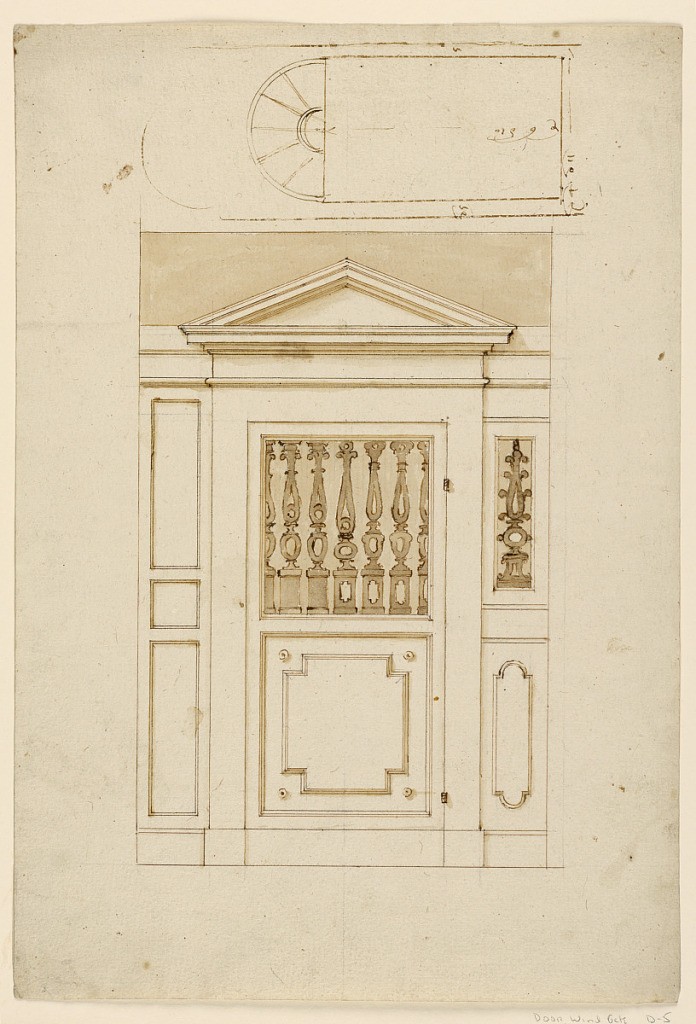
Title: Design for a Wooden Door in a Panelled Room
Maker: Unknown, Italian
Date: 1626-1650
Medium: Pen and brown ink with brown wash and traces of graphite Support: off-white laid paper
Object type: Drawing
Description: The door has two panels; the upper is decorated with balusters of different designs, in marquetry, the lower with a moulding. At the left wall are three panels, one above the other, at the right, above a panel with a candelabrum in marquetry. Below another one with a moulding. Above is an entablature with a triangular pediment above the door. At the upper edge, horizontally, is a section of a door opening, with inscribed dimensions.